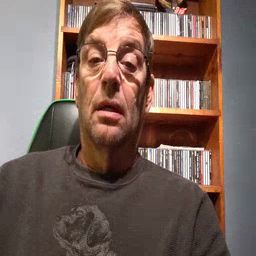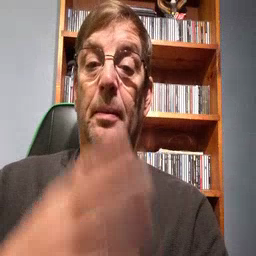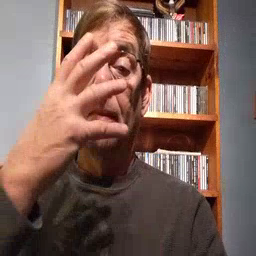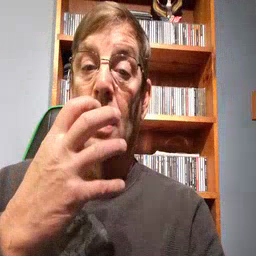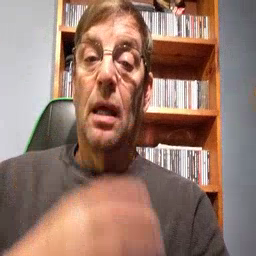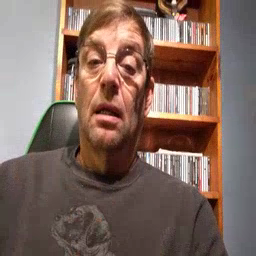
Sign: mad